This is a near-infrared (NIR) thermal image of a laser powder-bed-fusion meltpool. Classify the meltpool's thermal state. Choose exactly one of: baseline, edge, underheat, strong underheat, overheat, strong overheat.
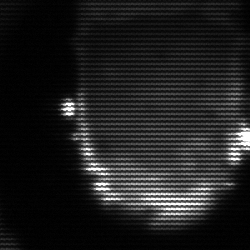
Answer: baseline